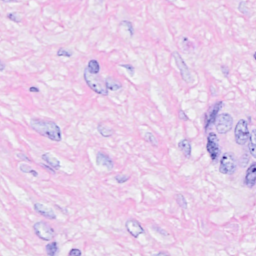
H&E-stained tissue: Breast